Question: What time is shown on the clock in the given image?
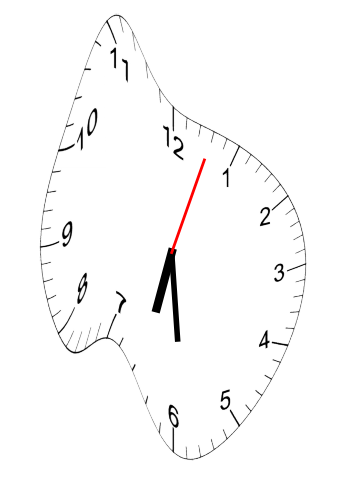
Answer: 06:29:03